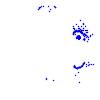
Particle: proton